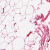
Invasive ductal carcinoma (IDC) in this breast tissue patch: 0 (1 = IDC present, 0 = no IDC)